Question: I want to make a horizontal slider each item taking 100% of the window.
I do not want to specify the width of the container using CSS since they need to be dynamic.
'''
<div class='container'>
<div class='item'>item1</div>
<div class='item'>item2</div>
<div class='item'>item3</div>
<div class='item'>item4</div>
</div>
'''
The CSS is as follows
'''
.container{
width:100%;
height:100%;
}
.item{
width:100%;
height:100%;
}
'''
I want the items to be horizontally placed next to each other taking width of window into account and splitting the space equally; how can I do this ?
[EDIT]

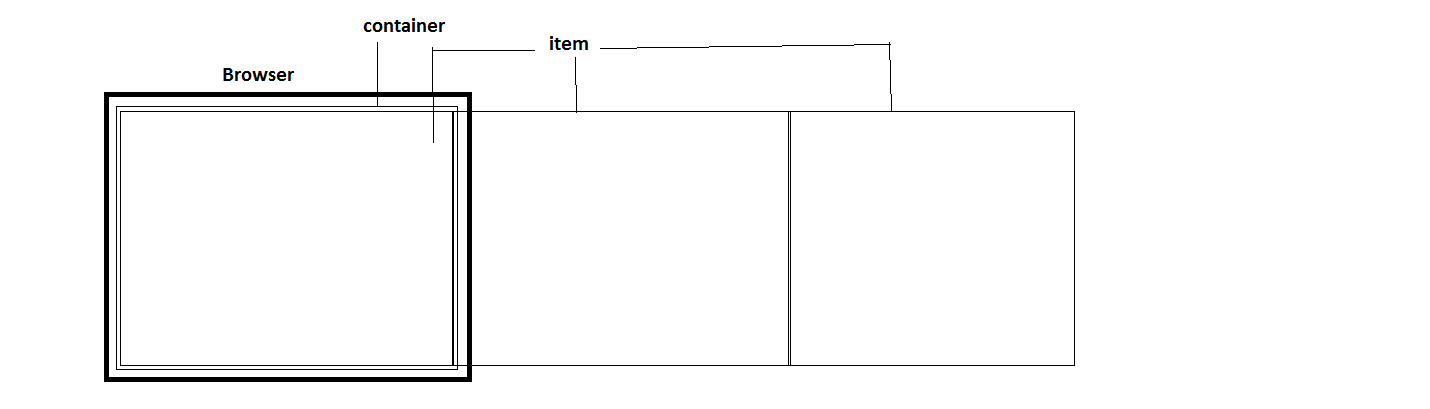
Answer: You can use 'display:table' for parent div and 'display:table-cell' for child div like this
'''
.container
{
width:100%;
height:100%
display:table;
}
.item
{
width:100%;
display:table-cell;
padding:15px;
}
'''
have a look here <URL>